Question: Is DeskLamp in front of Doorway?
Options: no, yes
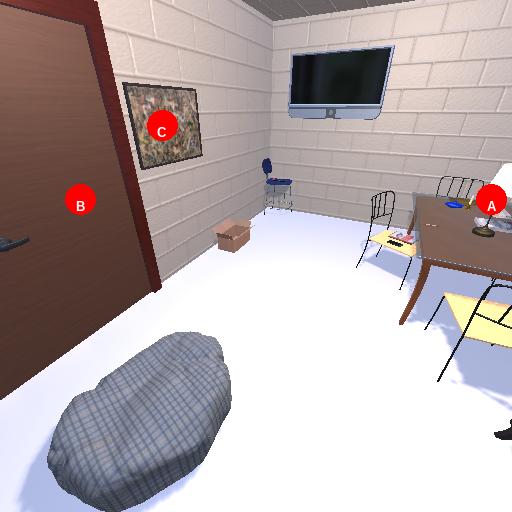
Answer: no